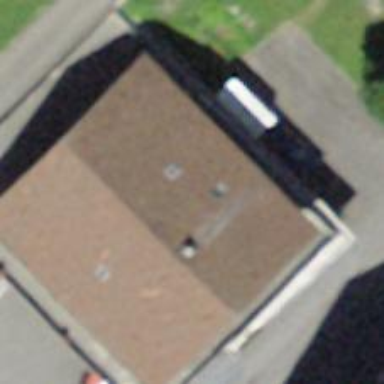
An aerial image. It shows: Car repair shop.